Brain MRI, t2w sequence, axial 2D slice.
Patient: age 38, sex F, weight 78 kg, height 1.78 m
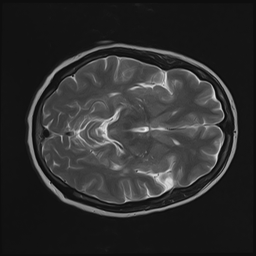